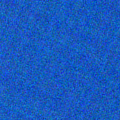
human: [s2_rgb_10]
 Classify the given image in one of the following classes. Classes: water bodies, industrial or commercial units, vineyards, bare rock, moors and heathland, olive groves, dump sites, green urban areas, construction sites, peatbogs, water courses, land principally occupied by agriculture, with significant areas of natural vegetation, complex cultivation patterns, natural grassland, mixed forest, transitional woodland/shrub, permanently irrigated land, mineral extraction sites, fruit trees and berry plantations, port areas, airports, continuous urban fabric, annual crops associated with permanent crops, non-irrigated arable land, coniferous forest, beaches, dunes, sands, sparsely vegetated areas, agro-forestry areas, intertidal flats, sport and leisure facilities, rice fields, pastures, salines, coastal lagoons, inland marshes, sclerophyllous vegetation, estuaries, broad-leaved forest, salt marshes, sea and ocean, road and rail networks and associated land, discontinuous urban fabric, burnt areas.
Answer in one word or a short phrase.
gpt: sea and ocean